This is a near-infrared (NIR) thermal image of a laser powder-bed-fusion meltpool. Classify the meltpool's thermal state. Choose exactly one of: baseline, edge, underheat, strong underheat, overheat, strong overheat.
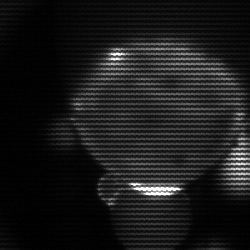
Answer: edge